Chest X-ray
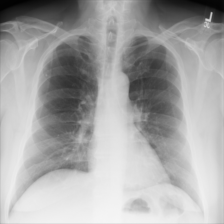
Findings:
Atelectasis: negative
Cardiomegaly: negative
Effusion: negative
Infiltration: negative
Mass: negative
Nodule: negative
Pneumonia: negative
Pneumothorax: negative
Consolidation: negative
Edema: negative
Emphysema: negative
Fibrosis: negative
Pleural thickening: negative
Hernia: negative